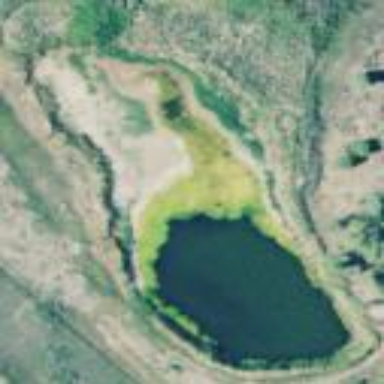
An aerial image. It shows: Reservoir of natural water.